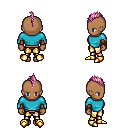
a pixel art fantasy rpg character, female body template, human, dark skin, teal long-sleeve shirt, gold greaves, pink mohawk hairstyle, leather bracers, gold boots, four views (front, back, left, right), 2x2 character sprite sheet, small pixel art, hard edges, no anti-aliasing